Question: OK, I am new to PHP so I plead you to have understanding.
I have made my new application, however I can't figure out why is it complaining about. I get very odd and strange error
'''
db->query($sql);
if ($query->num_rows() > 0) {
$row = $query->row();
foreach ($row as $key => $val) {
$this->$key = $val;
}
return $row;
}
return null;
}
function getUser($info=NULL, $active=NULL) {
$sql = "SELECT * FROM tv_user WHERE 1 = 1 ";
if (!is_null($info)) {
if (empty($info->username) || empty($info->password)) {
return null;
}
if (!empty($info->username)) {
$sql .= " AND (username = '{$info->username}' OR email = '{$info->username}' OR id = '{$info->username}') ";
}
if (!empty($info->password)) {
$sql .= " AND password = '".md5($info->password)."' ";
}
}
if (!empty($active)) {
$sql .= " AND active = '{$active}' ";
}
$query = $this->db->query($sql);
if ($query->num_rows() > 0) {
$row = $query->row();
foreach ($row as $key => $val) {
$this->$key = $val;
}
return $row;
}
return null;
}
function getUsers($active=NULL) {
$sql = "SELECT * FROM tv_user WHERE 1 = 1";
if (!empty($active)) {
$sql .= " AND active = '{$active}'";
}
$query = $this->db->query($sql);
return $query->result();
}
function isUserExist($username=NULL, $active=NULL) {
$sql = "SELECT * FROM tv_user WHERE 1 = 1 ";
if (!empty($username)) {
$sql .= " AND username = '{$username}' ";
}
if (!empty($active)) {
$sql .= " AND active = '{$active}' ";
}
$query = $this->db->query($sql);
return ($query->num_rows() > 0);
}
function getUserByEmail($email, $active=NULL) {
if (empty($email)) { return null; }
$sql = "SELECT * FROM tv_user WHERE email = '{$email}' ";
if (!empty($active)) {
$sql .= " AND active = '{$active}' ";
}
$query = $this->db->query($sql);
if ($query->num_rows() > 0) {
$row = $query->row();
foreach ($row as $key => $val) {
$this->$key = $val;
}
return $row;
}
return null;
}
function getSocialUser($uid=NULL, $provider,$email=NULL, $active=NULL) {
if (empty($provider)) { return null; }
$sql = "SELECT * FROM tv_user WHERE 1 = 1 ";
if (!empty($uid)) { $sql .= " AND uid = '{$uid}' "; }
if (!empty($email)) { $sql .= " AND email = '{$email}' "; }
$sql .= " AND provider='{$provider}'";
if (!empty($active)) { $sql .= " AND active = '{$active}' "; }
$query = $this->db->query($sql);
if ($query->num_rows() > 0) {
$row = $query->row();
foreach ($row as $key => $val) {
$this->$key = $val;
}
return $row;
}
return null;
}
function uuid() {
return strtoupper(substr(dechex(time()).dechex(mt_rand(1,65535)), 0, 6));
}
function add($data) {
return $this->db->insert("tv_user", $data);
}
function update($data, $where) {
return $this->db->update("tv_user", $data, $where);
}
function delete($where) {
return $this->db->delete("tv_user", $where);
}
function login($username, $password) {
if (empty($username) || empty($password)) {
return FALSE;
}
$password = md5($password);
$sql = "SELECT * FROM tv_user WHERE username='{$username}' AND password='{$password}' AND active=1";
$query = $this->db->query($sql);
if ($query->num_rows() > 0) {
$user = $query->row();
$user_data = array();
foreach($user as $key => $val){
$user_data[$key] = $val;
}
$user_data["login"] = TRUE;
$this->session->set_userdata('user', $user_data);
if ($user->user_type == USR_ROOT) {
$this->session->set_userdata('root_addmin_logged_in', TRUE);
$this->session->set_userdata('addmin_logged_in', TRUE);
} else
if (in_array($user->user_type,array(USR_ADMIN,
USR_MODERATOR,
USR_TOUR,
USR_HOTEL,
USR_FLIGHT,
USR_VISA)
))
{
$this->session->set_userdata('root_addmin_logged_in', FALSE);
$this->session->set_userdata('addmin_logged_in', TRUE);
} else {
$this->session->set_userdata('root_addmin_logged_in', FALSE);
$this->session->set_userdata('addmin_logged_in', FALSE);
}
$this->session->set_userdata('logged_in', TRUE);
$this->session->set_userdata('logged_user', $user);
return TRUE;
}
return FALSE;
}
function logout() { $this->session->sess_destroy(); }
function verify_reset_password_code($email, $code) {
if (empty($email) || empty($code)) {
return FALSE;
}
$sql = "SELECT * FROM tv_user WHERE email = '{$email}' ";
$query = $this->db->query($sql);
if ($query->num_rows() > 0) {
$row = $query->row();
return ($code == md5(SITE_NAME.$row->fullname))? TRUE : FALSE;
} else {
return FALSE;
}
}
}
?>
'''
which is interpreted as
'''
PHP Fatal error: Class 'M_user' not found in C:\wamp\www\system\core\Loader.php on line 303
'''

I am not very good in this since I am new. I have to say that I am running my application under WAMP.It may be something trivial, but I don't get it.
I have even included all modules in my autoload.php file as following:
'''
$autoload['model'] = array(
'm_user',
'm_user_online',
'm_content_category',
'm_content',
'm_nation',
'm_mail',
'm_message',
'm_feedback',
'm_photo',
'm_tour',
'm_tour_rate',
'm_tour_departure',
'm_tour_departure_rate',
'm_tour_itinerary',
'm_tour_category',
'm_tour_activity',
'm_tour_destination',
'm_tour_tripnote',
'm_tour_request',
'm_visa',
'm_visa_tips',
'm_question',
'm_hotel',
'm_room',
'm_room_rate',
'm_album_category',
'm_album',
'm_tour_option_category'
'''
);
Part of the code where it gets mentioned:
'''
// --------------------------------------------------------------------
/**
* Model Loader
*
* This function lets users load and instantiate models.
*
* @param string the name of the class
* @param string name for the model
* @param bool database connection
* @return void
*/
public function model($model, $name = '', $db_conn = FALSE)
{
if (is_array($model))
{
foreach ($model as $babe)
{
$this->model($babe);
}
return;
}
if ($model == '')
{
return;
}
$path = '';
// Is the model in a sub-folder? If so, parse out the filename and path.
if (($last_slash = strrpos($model, '/')) !== FALSE)
{
// The path is in front of the last slash
$path = substr($model, 0, $last_slash + 1);
// And the model name behind it
$model = substr($model, $last_slash + 1);
}
if ($name == '')
{
$name = $model;
}
if (in_array($name, $this->_ci_models, TRUE))
{
return;
}
$CI =& get_instance();
if (isset($CI->$name))
{
show_error('The model name you are loading is the name of a resource that is already being used: '.$name);
}
$model = strtolower($model);
foreach ($this->_ci_model_paths as $mod_path)
{
if ( ! file_exists($mod_path.'models/'.$path.$model.'.php'))
{
continue;
}
if ($db_conn !== FALSE AND ! class_exists('CI_DB'))
{
if ($db_conn === TRUE)
{
$db_conn = '';
}
$CI->load->database($db_conn, FALSE, TRUE);
}
if ( ! class_exists('CI_Model'))
{
load_class('Model', 'core');
}
require_once($mod_path.'models/'.$path.$model.'.php');
$model = ucfirst($model);
$CI->$name = new $model();
$this->_ci_models[] = $name;
return;
}
// couldn't find the model
show_error('Unable to locate the model you have specified: '.$model);
}
'''
This is my m_user.php class:
'''
<?
class M_User extends CI_Model
{
function load($id)
{
$sql = "SELECT * FROM tv_user WHERE id = '{$id}' ";
$query = $this->db->query($sql);
if ($query->num_rows() > 0) {
$row = $query->row();
foreach ($row as $key => $val) {
$this->$key = $val;
}
return $row;
}
return null;
}
function getUser($info=NULL, $active=NULL)
{
$sql = "SELECT * FROM tv_user WHERE 1 = 1 ";
if (!is_null($info)) {
if (empty($info->username) || empty($info->password)) {
return null;
}
if (!empty($info->username)) {
$sql .= " AND (username = '{$info->username}' OR email = '{$info->username}' OR id = '{$info->username}') ";
}
if (!empty($info->password)) {
$sql .= " AND password = '".md5($info->password)."' ";
}
}
if (!empty($active)) {
$sql .= " AND active = '{$active}' ";
}
$query = $this->db->query($sql);
if ($query->num_rows() > 0) {
$row = $query->row();
foreach ($row as $key => $val) {
$this->$key = $val;
}
return $row;
}
return null;
}
function getUsers($active=NULL)
{
$sql = "SELECT * FROM tv_user WHERE 1 = 1";
if (!empty($active)) {
$sql .= " AND active = '{$active}'";
}
$query = $this->db->query($sql);
return $query->result();
}
function isUserExist($username=NULL, $active=NULL)
{
$sql = "SELECT * FROM tv_user WHERE 1 = 1 ";
if (!empty($username)) {
$sql .= " AND username = '{$username}' ";
}
if (!empty($active)) {
$sql .= " AND active = '{$active}' ";
}
$query = $this->db->query($sql);
return ($query->num_rows() > 0);
}
function getUserByEmail($email, $active=NULL)
{
if (empty($email)) {
return null;
}
$sql = "SELECT * FROM tv_user WHERE email = '{$email}' ";
if (!empty($active)) {
$sql .= " AND active = '{$active}' ";
}
$query = $this->db->query($sql);
if ($query->num_rows() > 0) {
$row = $query->row();
foreach ($row as $key => $val) {
$this->$key = $val;
}
return $row;
}
return null;
}
function getSocialUser($uid=NULL, $provider,$email=NULL, $active=NULL)
{
if (empty($provider)) {
return null;
}
$sql = "SELECT * FROM tv_user WHERE 1 = 1 ";
if (!empty($uid)) {
$sql .= " AND uid = '{$uid}' ";
}
if (!empty($email)) {
$sql .= " AND email = '{$email}' ";
}
$sql .= " AND provider='{$provider}'";
if (!empty($active)) {
$sql .= " AND active = '{$active}' ";
}
$query = $this->db->query($sql);
if ($query->num_rows() > 0) {
$row = $query->row();
foreach ($row as $key => $val) {
$this->$key = $val;
}
return $row;
}
return null;
}
function uuid()
{
return strtoupper(substr(dechex(time()).dechex(mt_rand(1,65535)), 0, 6));
}
function add($data)
{
return $this->db->insert("tv_user", $data);
}
function update($data, $where)
{
return $this->db->update("tv_user", $data, $where);
}
function delete($where)
{
return $this->db->delete("tv_user", $where);
}
function login($username, $password)
{
if (empty($username) || empty($password)) {
return FALSE;
}
$password = md5($password);
$sql = "SELECT * FROM tv_user WHERE username='{$username}' AND password='{$password}' AND active=1";
$query = $this->db->query($sql);
if ($query->num_rows() > 0) {
$user = $query->row();
$user_data = array();
foreach($user as $key => $val){
$user_data[$key] = $val;
}
$user_data["login"] = TRUE;
$this->session->set_userdata('user', $user_data);
if ($user->user_type == USR_ROOT) {
$this->session->set_userdata('root_addmin_logged_in', TRUE);
$this->session->set_userdata('addmin_logged_in', TRUE);
}
else if (in_array($user->user_type, array(USR_ADMIN,USR_MODERATOR,USR_TOUR,USR_HOTEL,USR_FLIGHT,USR_VISA))) {
$this->session->set_userdata('root_addmin_logged_in', FALSE);
$this->session->set_userdata('addmin_logged_in', TRUE);
}
else {
$this->session->set_userdata('root_addmin_logged_in', FALSE);
$this->session->set_userdata('addmin_logged_in', FALSE);
}
$this->session->set_userdata('logged_in', TRUE);
$this->session->set_userdata('logged_user', $user);
return TRUE;
}
return FALSE;
}
function logout()
{
$this->session->sess_destroy();
}
function verify_reset_password_code($email, $code)
{
if (empty($email) || empty($code)) {
return FALSE;
}
$sql = "SELECT * FROM tv_user WHERE email = '{$email}' ";
$query = $this->db->query($sql);
if ($query->num_rows() > 0) {
$row = $query->row();
return ($code == md5(SITE_NAME.$row->fullname))? TRUE : FALSE;
} else {
return FALSE;
}
}
}
?>
'''
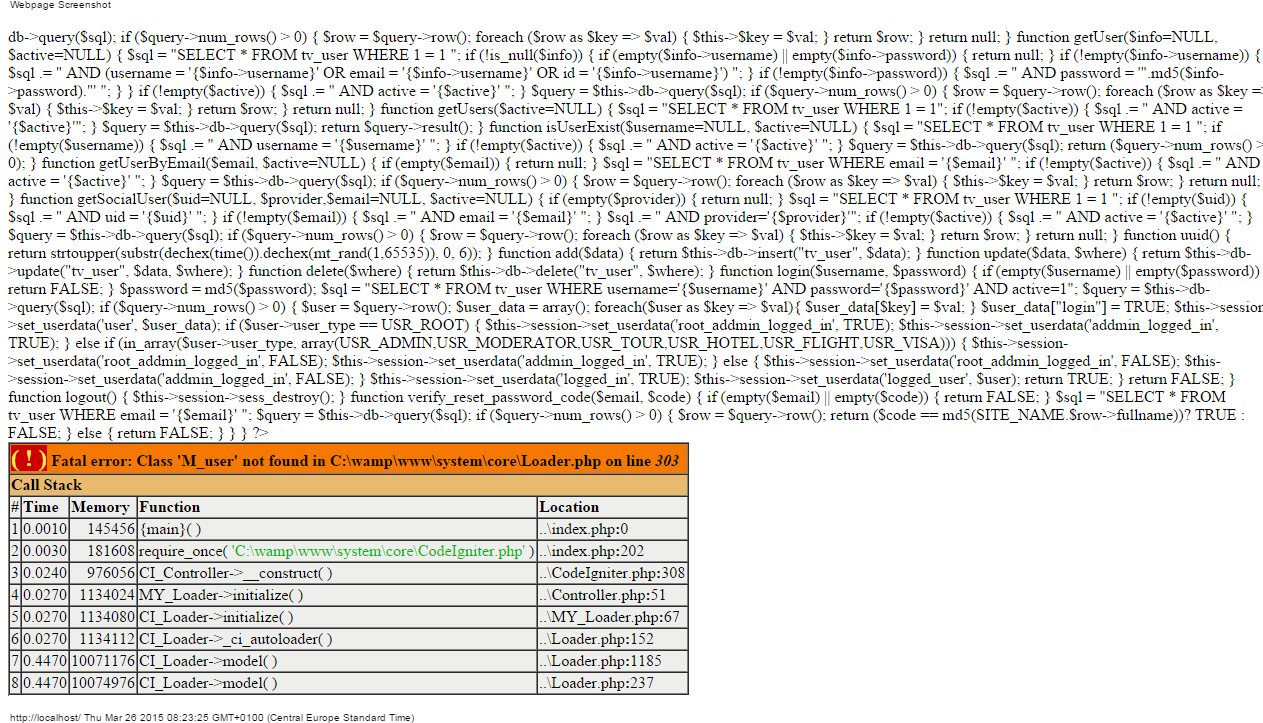
Answer: Set
'''
short_open_tag=On
'''
in <URL>
And restart your Apache server.